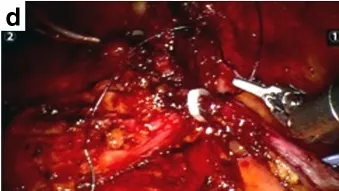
(a-d) The images of robot-assisted laparoscopic AVF repair.
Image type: medical_photograph (other_medical_photograph)